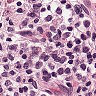
Metastatic tissue present: no